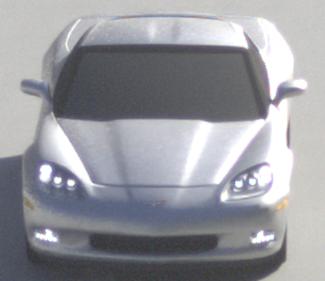
Make: Chevrolet
Model: Corvette Coupé
Detailed model: Corvette (C6) Coupé
Model produced from: 2005/02
Model produced until: 2008/03
Doors: 3
Color: white
Road condition: dry road
Daytime: morning or afternoon
Contrast: high contrast